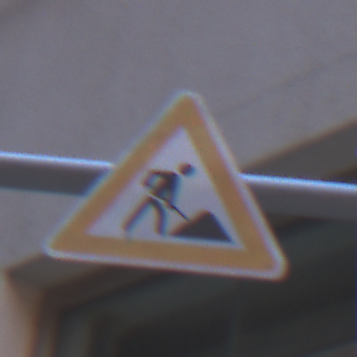
Verkehrszeichen: Arbeitsstelle
Umgebung: Outdoor, Urban
Tageszeit: MorningAfternoon
Wetter: PartlyCloudy
Licht: Natural
Jahreszeit: NotSpecified
Kontrast: MediumContrast